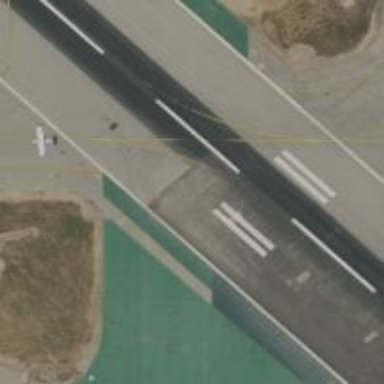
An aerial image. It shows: View of runway in airport.